Field crop: tomato
Growth stage: 1
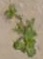
Species: portulaca